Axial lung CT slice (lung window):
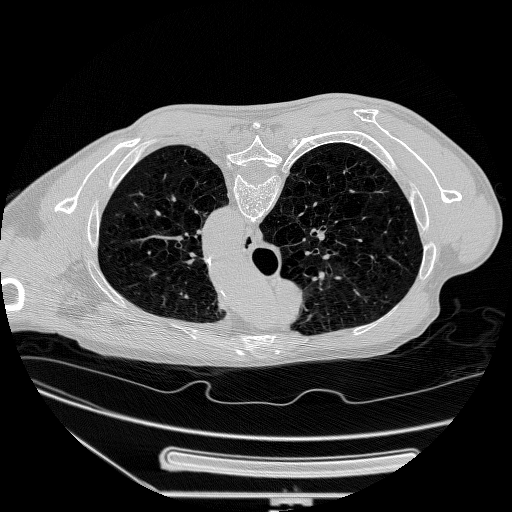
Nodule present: no